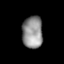
Tissue: lung
Cell type: Smooth muscle cells
Senescence score: 0.6093
Nuclear area (px): 648
Mean DAPI intensity: 143.824